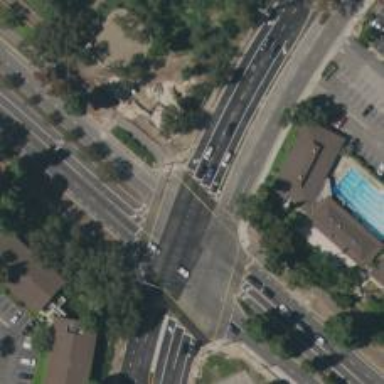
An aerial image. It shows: Marked crossing on the road.